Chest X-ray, AP view. Patient: 49 years old, sex F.
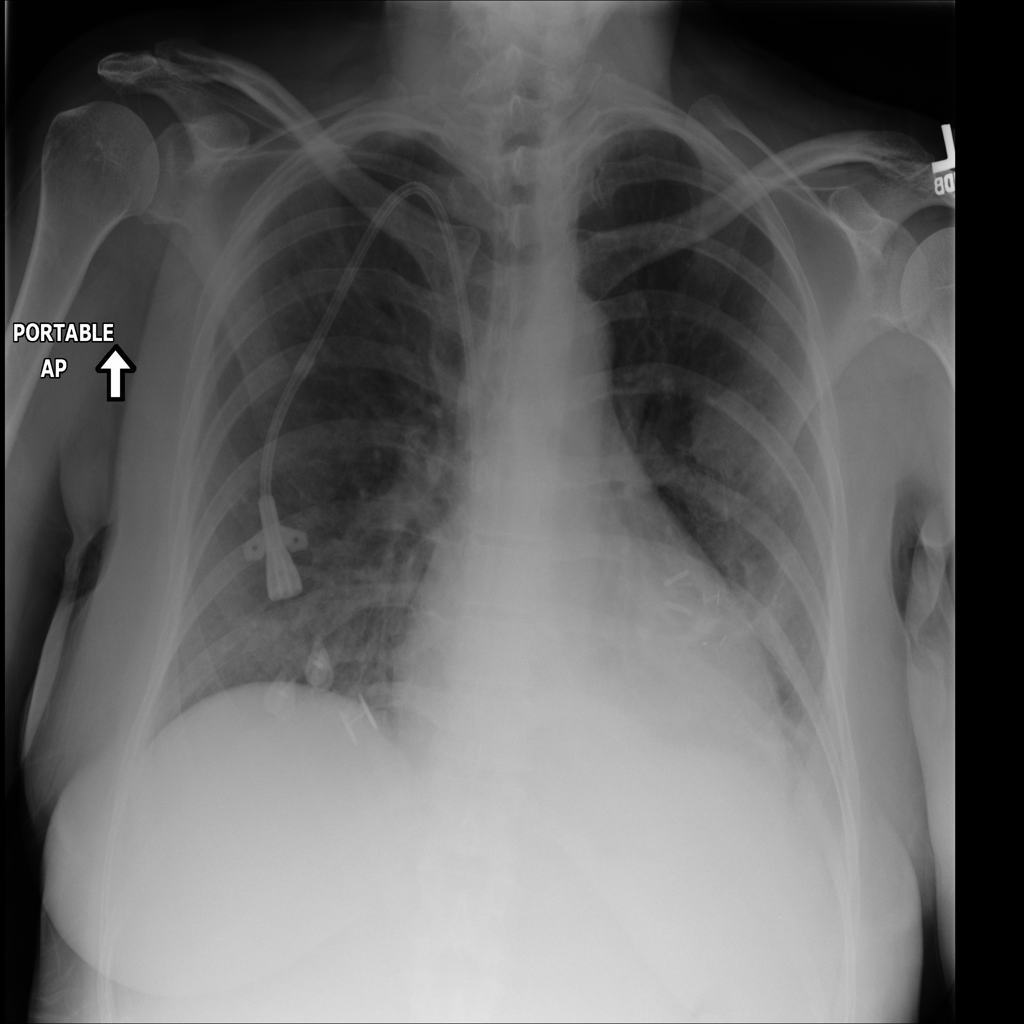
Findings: No Finding